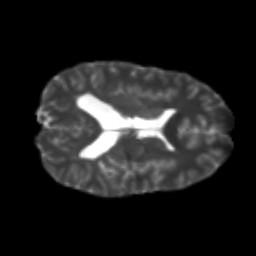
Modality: T2w
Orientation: axial
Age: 24
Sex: male
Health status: healthy
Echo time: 0.074 s